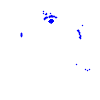
Particle: electron